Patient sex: F
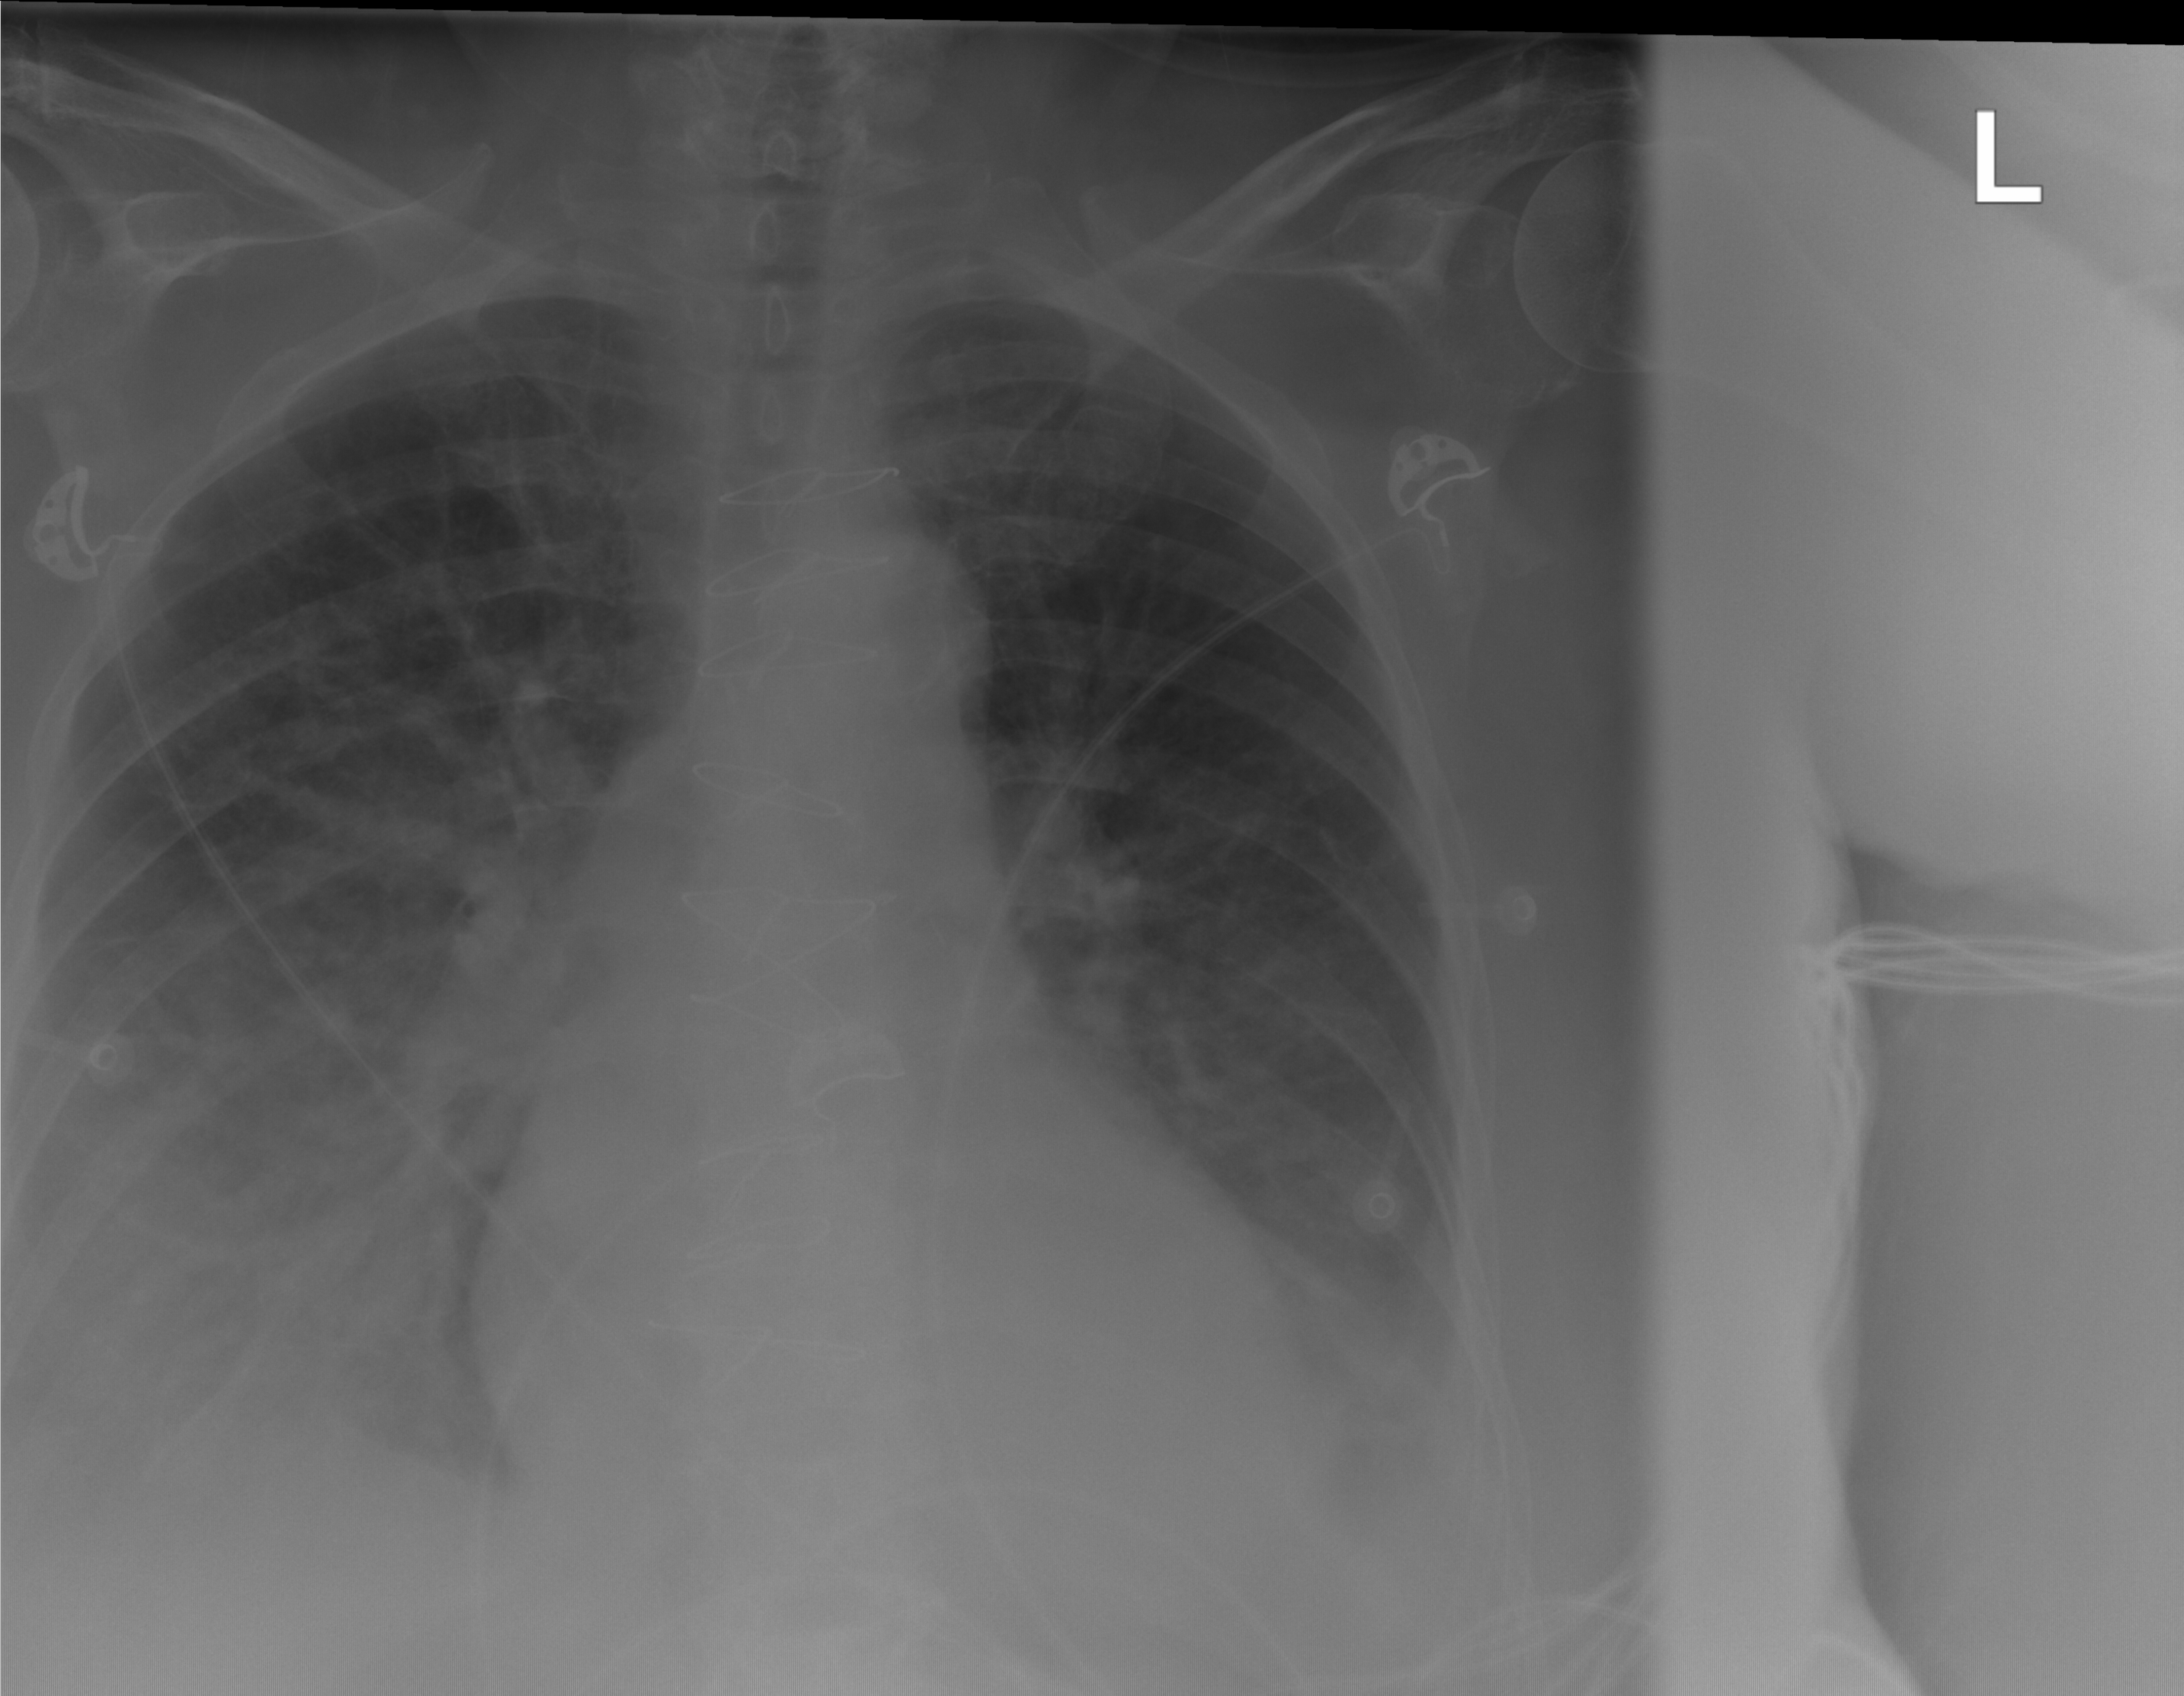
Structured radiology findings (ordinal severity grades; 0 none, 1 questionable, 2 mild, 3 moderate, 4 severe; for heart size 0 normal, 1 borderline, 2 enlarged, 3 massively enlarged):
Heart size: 0
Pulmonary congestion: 2
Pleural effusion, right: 2
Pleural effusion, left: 1
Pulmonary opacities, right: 1
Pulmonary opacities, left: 0
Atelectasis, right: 2
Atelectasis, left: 2